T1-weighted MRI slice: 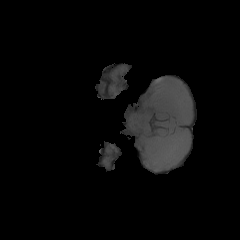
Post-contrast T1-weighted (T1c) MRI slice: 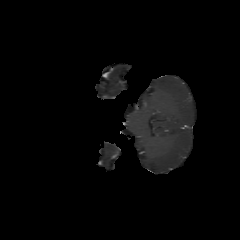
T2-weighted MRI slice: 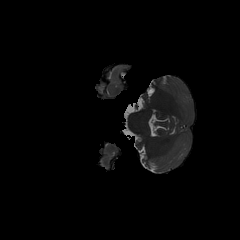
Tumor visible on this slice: no